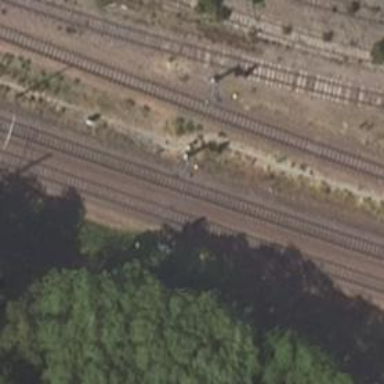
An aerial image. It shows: Railway signal.